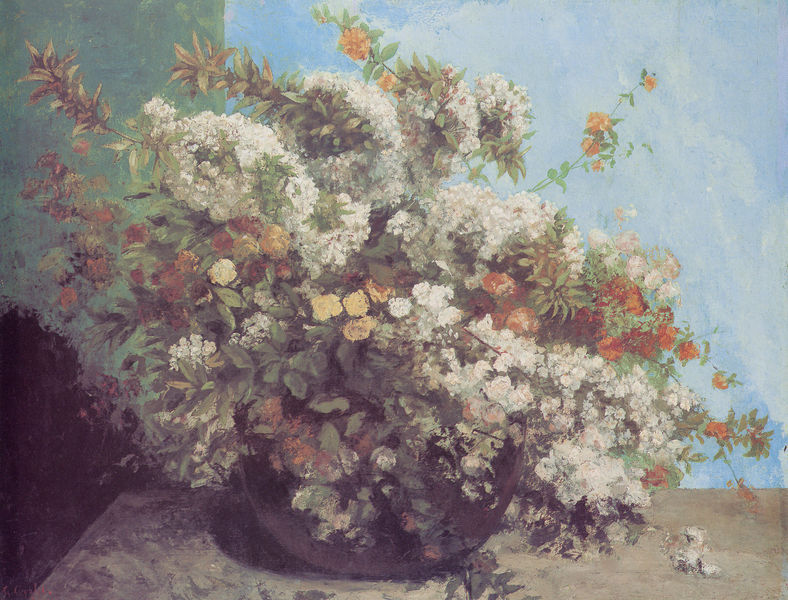
Titel: Blütenzweige und Blumen
Künstler: Gustave Courbet
Standort: Hamburg
Institution: Kunsthalle
Schlagwörter: blau, blätter, gemälde, schatten, weiß, wolken, gelb, grün, ocker, blume, blumen, braun, bunt, grau, hell, hintergrund, holz, licht, orange, schwarz, tisch, blüte, blüten, rot, beige, wand, blass, schale, öl, natur, zweige, pastos, gold, blatt, pflanze, rosa, rund, stilleben, stillleben, vase, hellblau, balkon, blumenkübel, sommer, ecke, blumenvase, farben, mauer, farbe, blümchen, tafel, duktus, lciht, tischchen, strauss, fallen, gesteck, flieder, blumenstrauss, geld, deko, kugel, tischplatte, biedermeier, fantin latour, rötlich, wiesenblumen, planze, astern, ange, farbenfroh, lieblich, blumenschale, dolden, blau grün, tischen, weuss, bouket, blumengesteckt, steilleben, naturemorte